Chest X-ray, AP view. Patient: 36 years old, sex F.
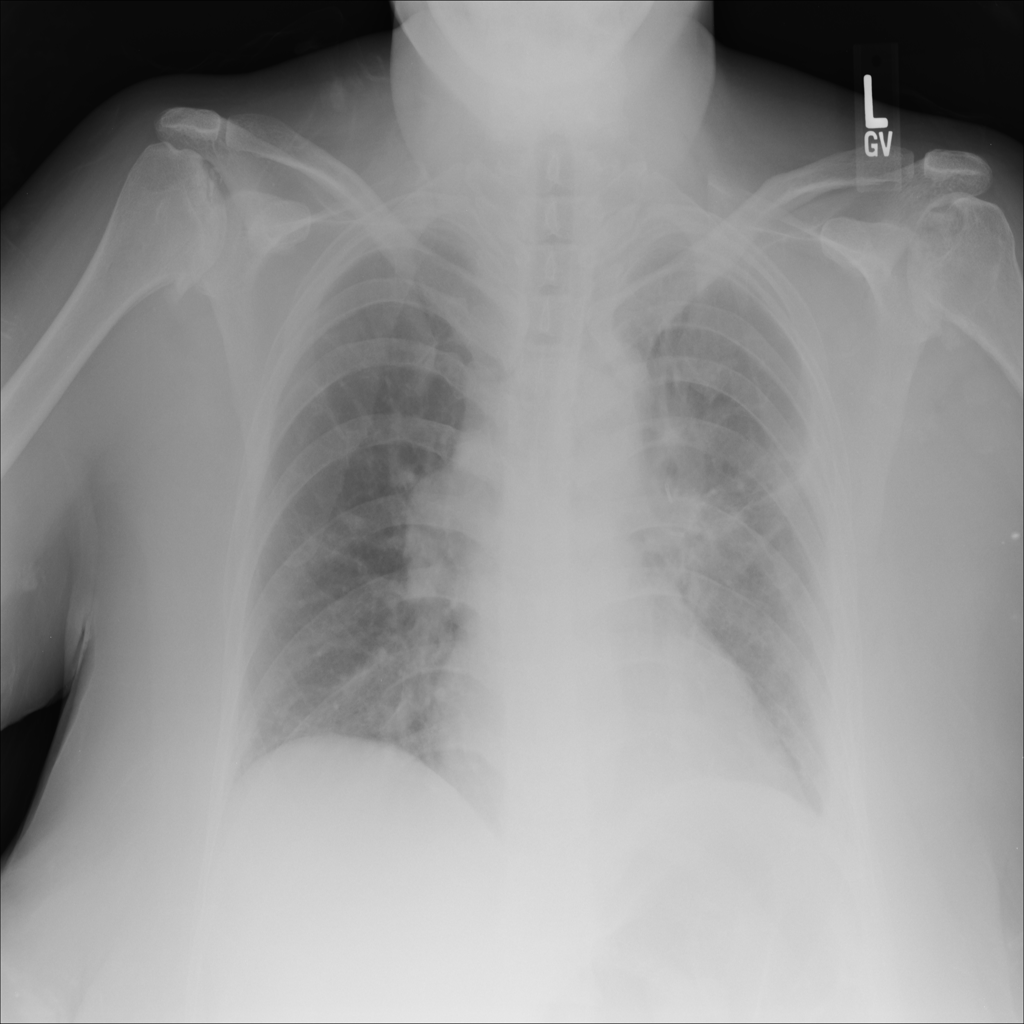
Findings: Atelectasis, Consolidation, Effusion, Mass, Pleural_Thickening